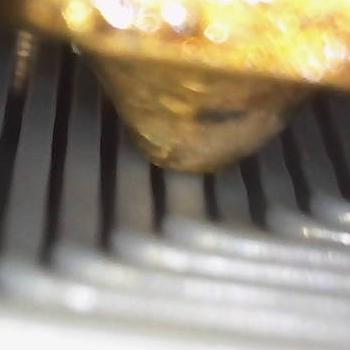
Flow rate: 112%